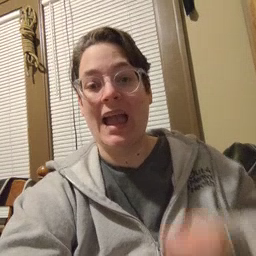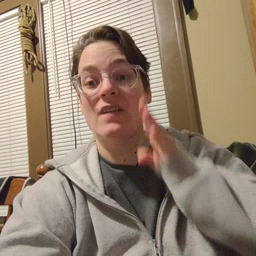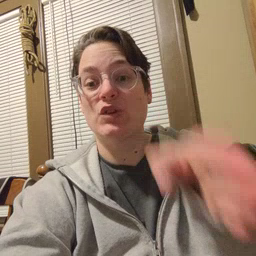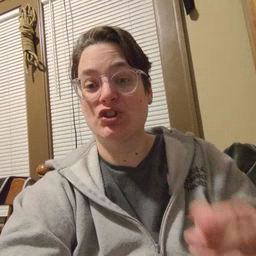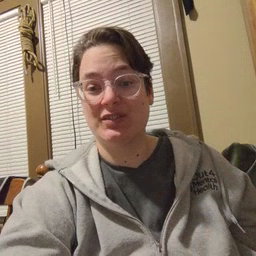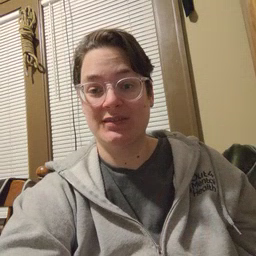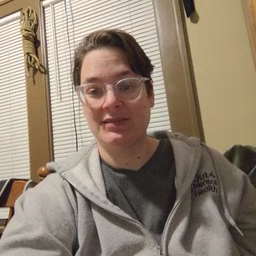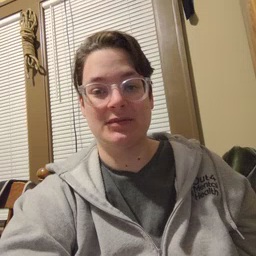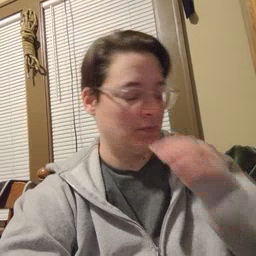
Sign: after